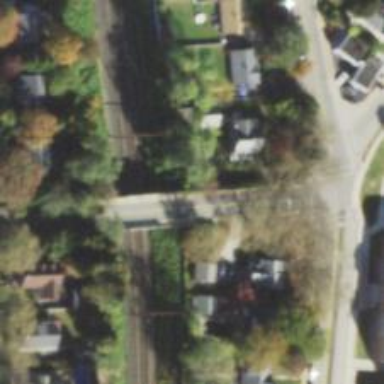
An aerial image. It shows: Footway on bridge.